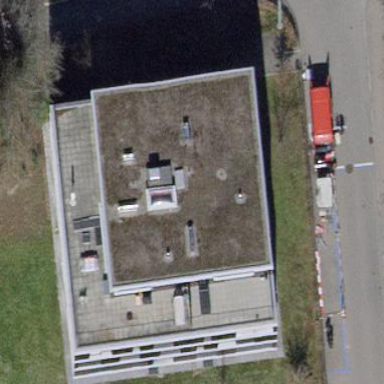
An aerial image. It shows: Flat-roofed apartment building.